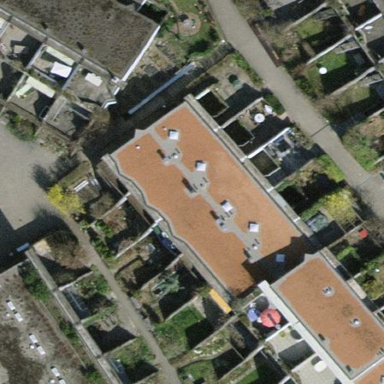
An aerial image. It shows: Terrace building.